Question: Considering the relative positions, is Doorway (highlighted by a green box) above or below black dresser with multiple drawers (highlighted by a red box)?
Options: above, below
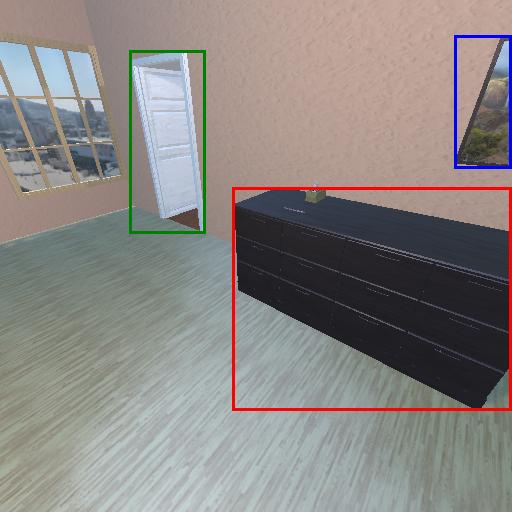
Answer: above